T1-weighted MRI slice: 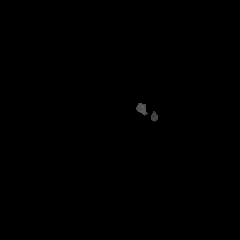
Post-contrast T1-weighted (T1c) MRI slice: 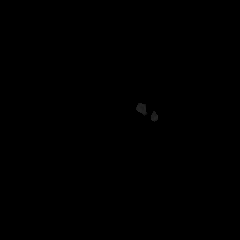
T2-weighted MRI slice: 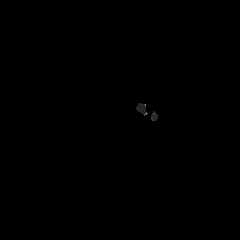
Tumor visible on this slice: no